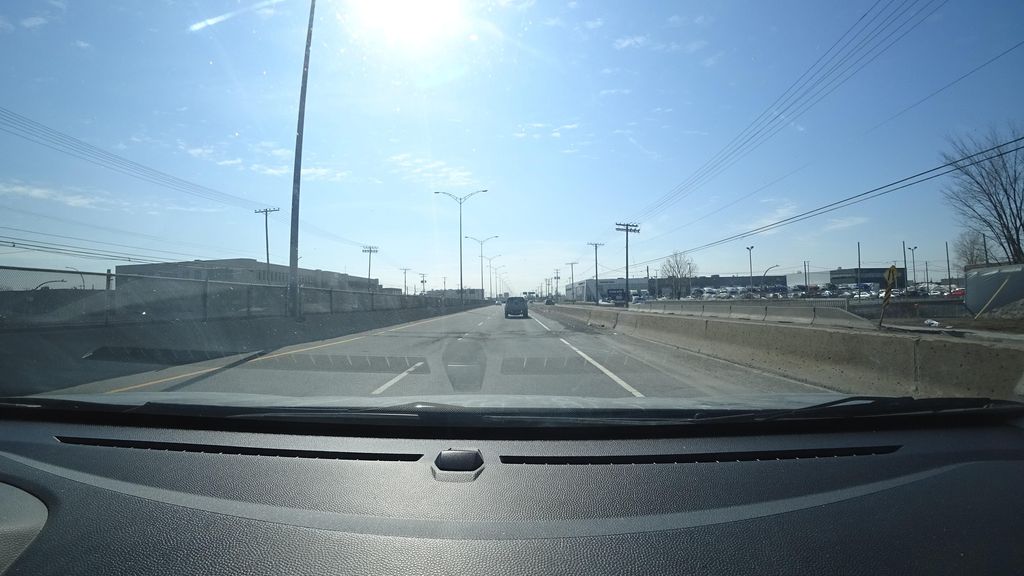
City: montreal